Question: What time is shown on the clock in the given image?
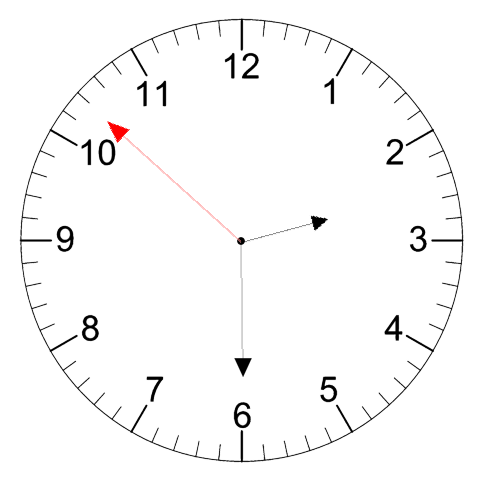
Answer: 02:29:52